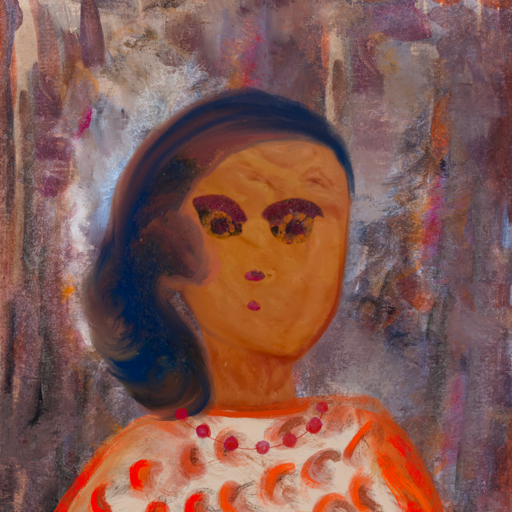
Background: Hypocrite, Head And Neck Front: Pious_Lady, Face Front: Doll, Bust: Rupkatha, Hair Front: Mother_And_Son_Son, Head Accessory: Blank, Second Necklace: Blank, Necklace: Irani_3, Baby: Blank